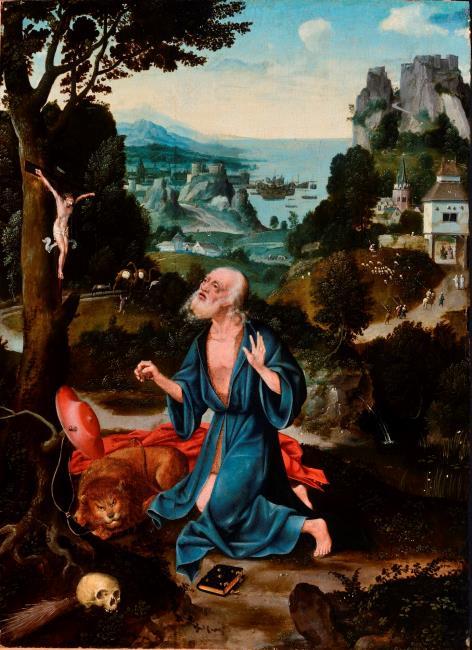
Title: Saint Jerome
Artist: studio of Joos van Cleve Seelig 2013
Earliest date: 1505
Latest date: 1536
Genre: painting
Iconography: cattle
Keywords: hagiography, landscape as background, coastal view as background, lion, hat, crucifix, skull, stone (worked rock), fountain, donkey, dromedary, ship, saint